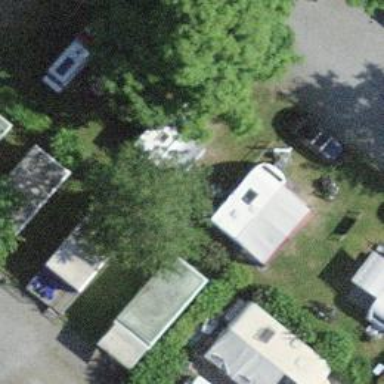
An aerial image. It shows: Camping pitch for tourists.